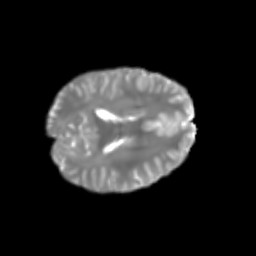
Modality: T2w
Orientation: axial
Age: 21
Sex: male
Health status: healthy